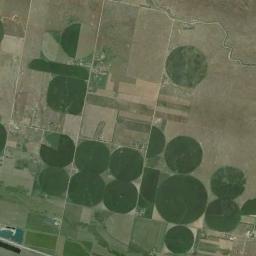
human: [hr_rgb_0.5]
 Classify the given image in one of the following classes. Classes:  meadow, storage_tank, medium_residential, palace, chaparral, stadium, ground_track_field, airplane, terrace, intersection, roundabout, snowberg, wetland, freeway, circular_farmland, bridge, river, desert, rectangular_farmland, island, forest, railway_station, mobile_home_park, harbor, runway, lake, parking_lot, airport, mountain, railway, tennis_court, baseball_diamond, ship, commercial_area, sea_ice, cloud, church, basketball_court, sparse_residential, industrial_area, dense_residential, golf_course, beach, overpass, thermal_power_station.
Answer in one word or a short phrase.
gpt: circular_farmland